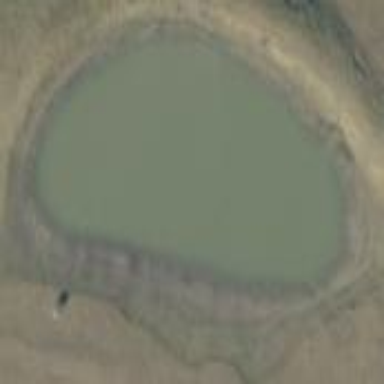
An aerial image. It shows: Serene pond surrounded by nature.